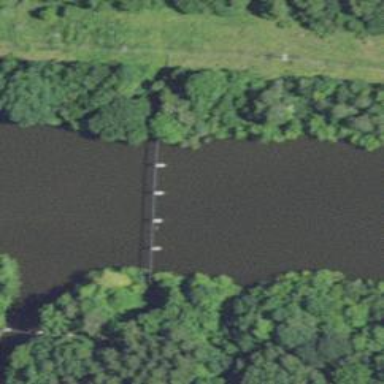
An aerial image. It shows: Bridge with supports.